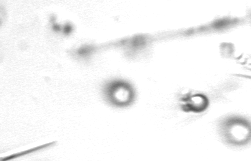
Label: Phaeocystis